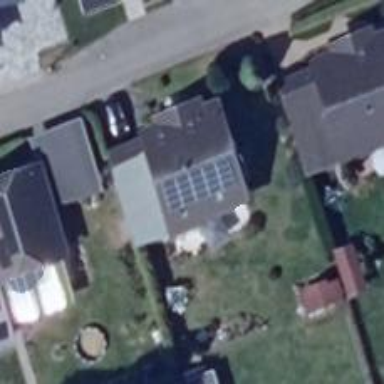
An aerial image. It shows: Solar photovoltaic panel generator producing electricity in small installation.